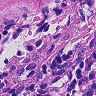
Metastatic tissue present: no